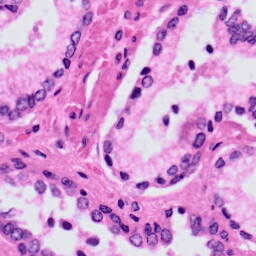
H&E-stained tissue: Prostate